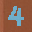
Label: 4